Interaction volume radius: 10 \u00c5
Interaction volume height: 25 \u00c5
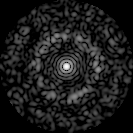
Disorder parameter: 0.8368